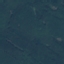
Label: Forest